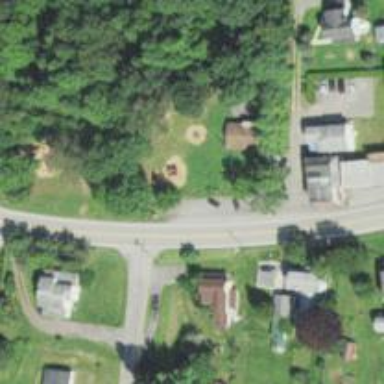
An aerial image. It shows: Playground with roundabout.